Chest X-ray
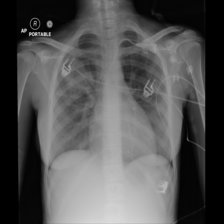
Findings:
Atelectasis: negative
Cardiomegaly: negative
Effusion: negative
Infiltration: negative
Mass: positive
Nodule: negative
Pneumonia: negative
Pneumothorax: negative
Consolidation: positive
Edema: negative
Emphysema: negative
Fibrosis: negative
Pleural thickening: negative
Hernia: negative